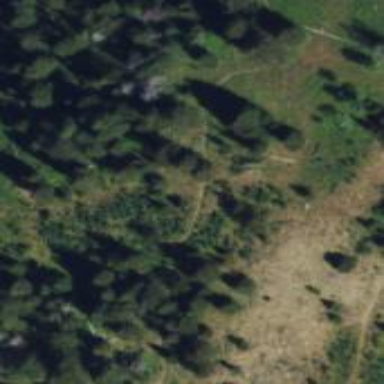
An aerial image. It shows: Trail path.